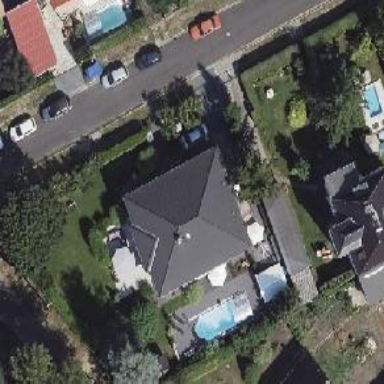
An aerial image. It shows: Detached building with hipped roof shape.